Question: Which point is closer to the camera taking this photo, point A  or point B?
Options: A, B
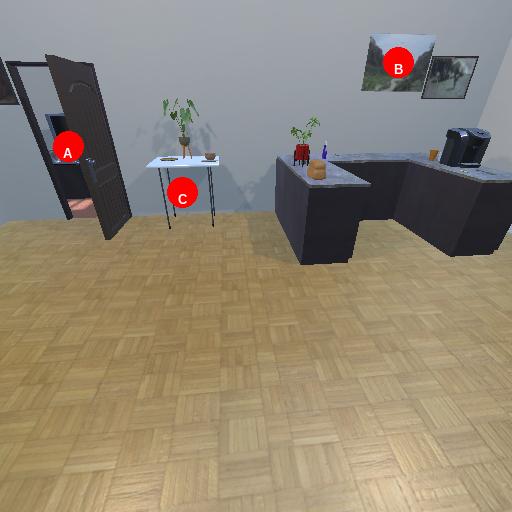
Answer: A